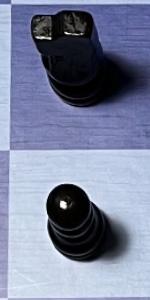
Label: Pawn_Black